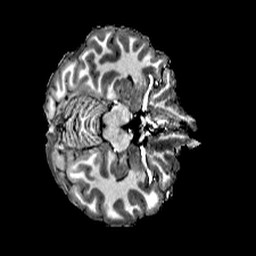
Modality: T1w
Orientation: axial
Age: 23
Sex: female
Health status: healthy
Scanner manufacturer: siemens
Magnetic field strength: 6.98 T
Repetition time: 6 s
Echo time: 0.00302 s